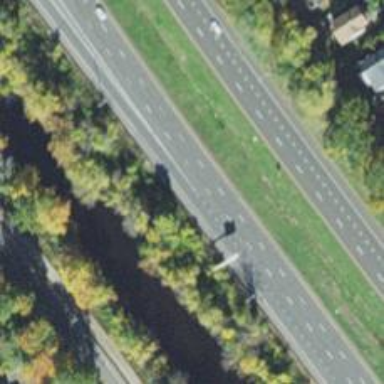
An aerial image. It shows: Asphalt motorway link.